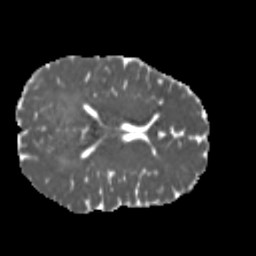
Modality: MD
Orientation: axial
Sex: male
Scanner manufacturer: siemens
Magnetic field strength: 3 T
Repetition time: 5 s
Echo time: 0.07 s